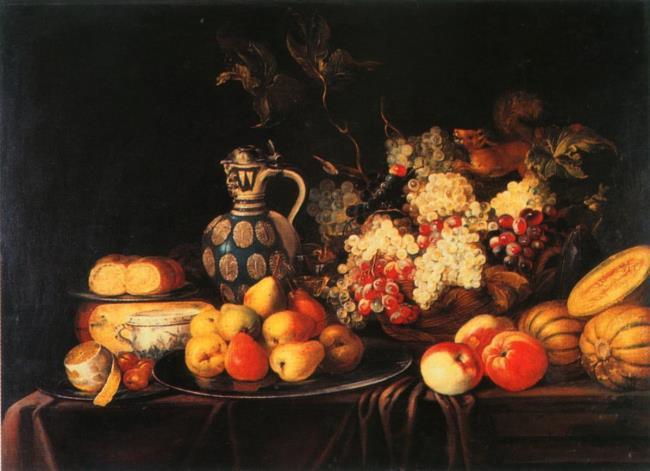
Title: Still life of fruit, cheese, bread and a Stoneware jug on a partly draped table
Artist: Andreas Stech
Earliest date: 1672
Latest date: 1678
Genre: painting
Iconography: Still Life
Keywords: fruit piece, table, table carpet, plate (general, dish), apple, pear, lemon (fruit), storage jar, cheese, bread, ewer (vessel), grapevines, bunch of grapes, squirrel, basket, melon, pewter (metalwork), stoneware